Field crop: maize
Growth stage: 1
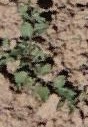
Species: convolvulus